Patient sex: F
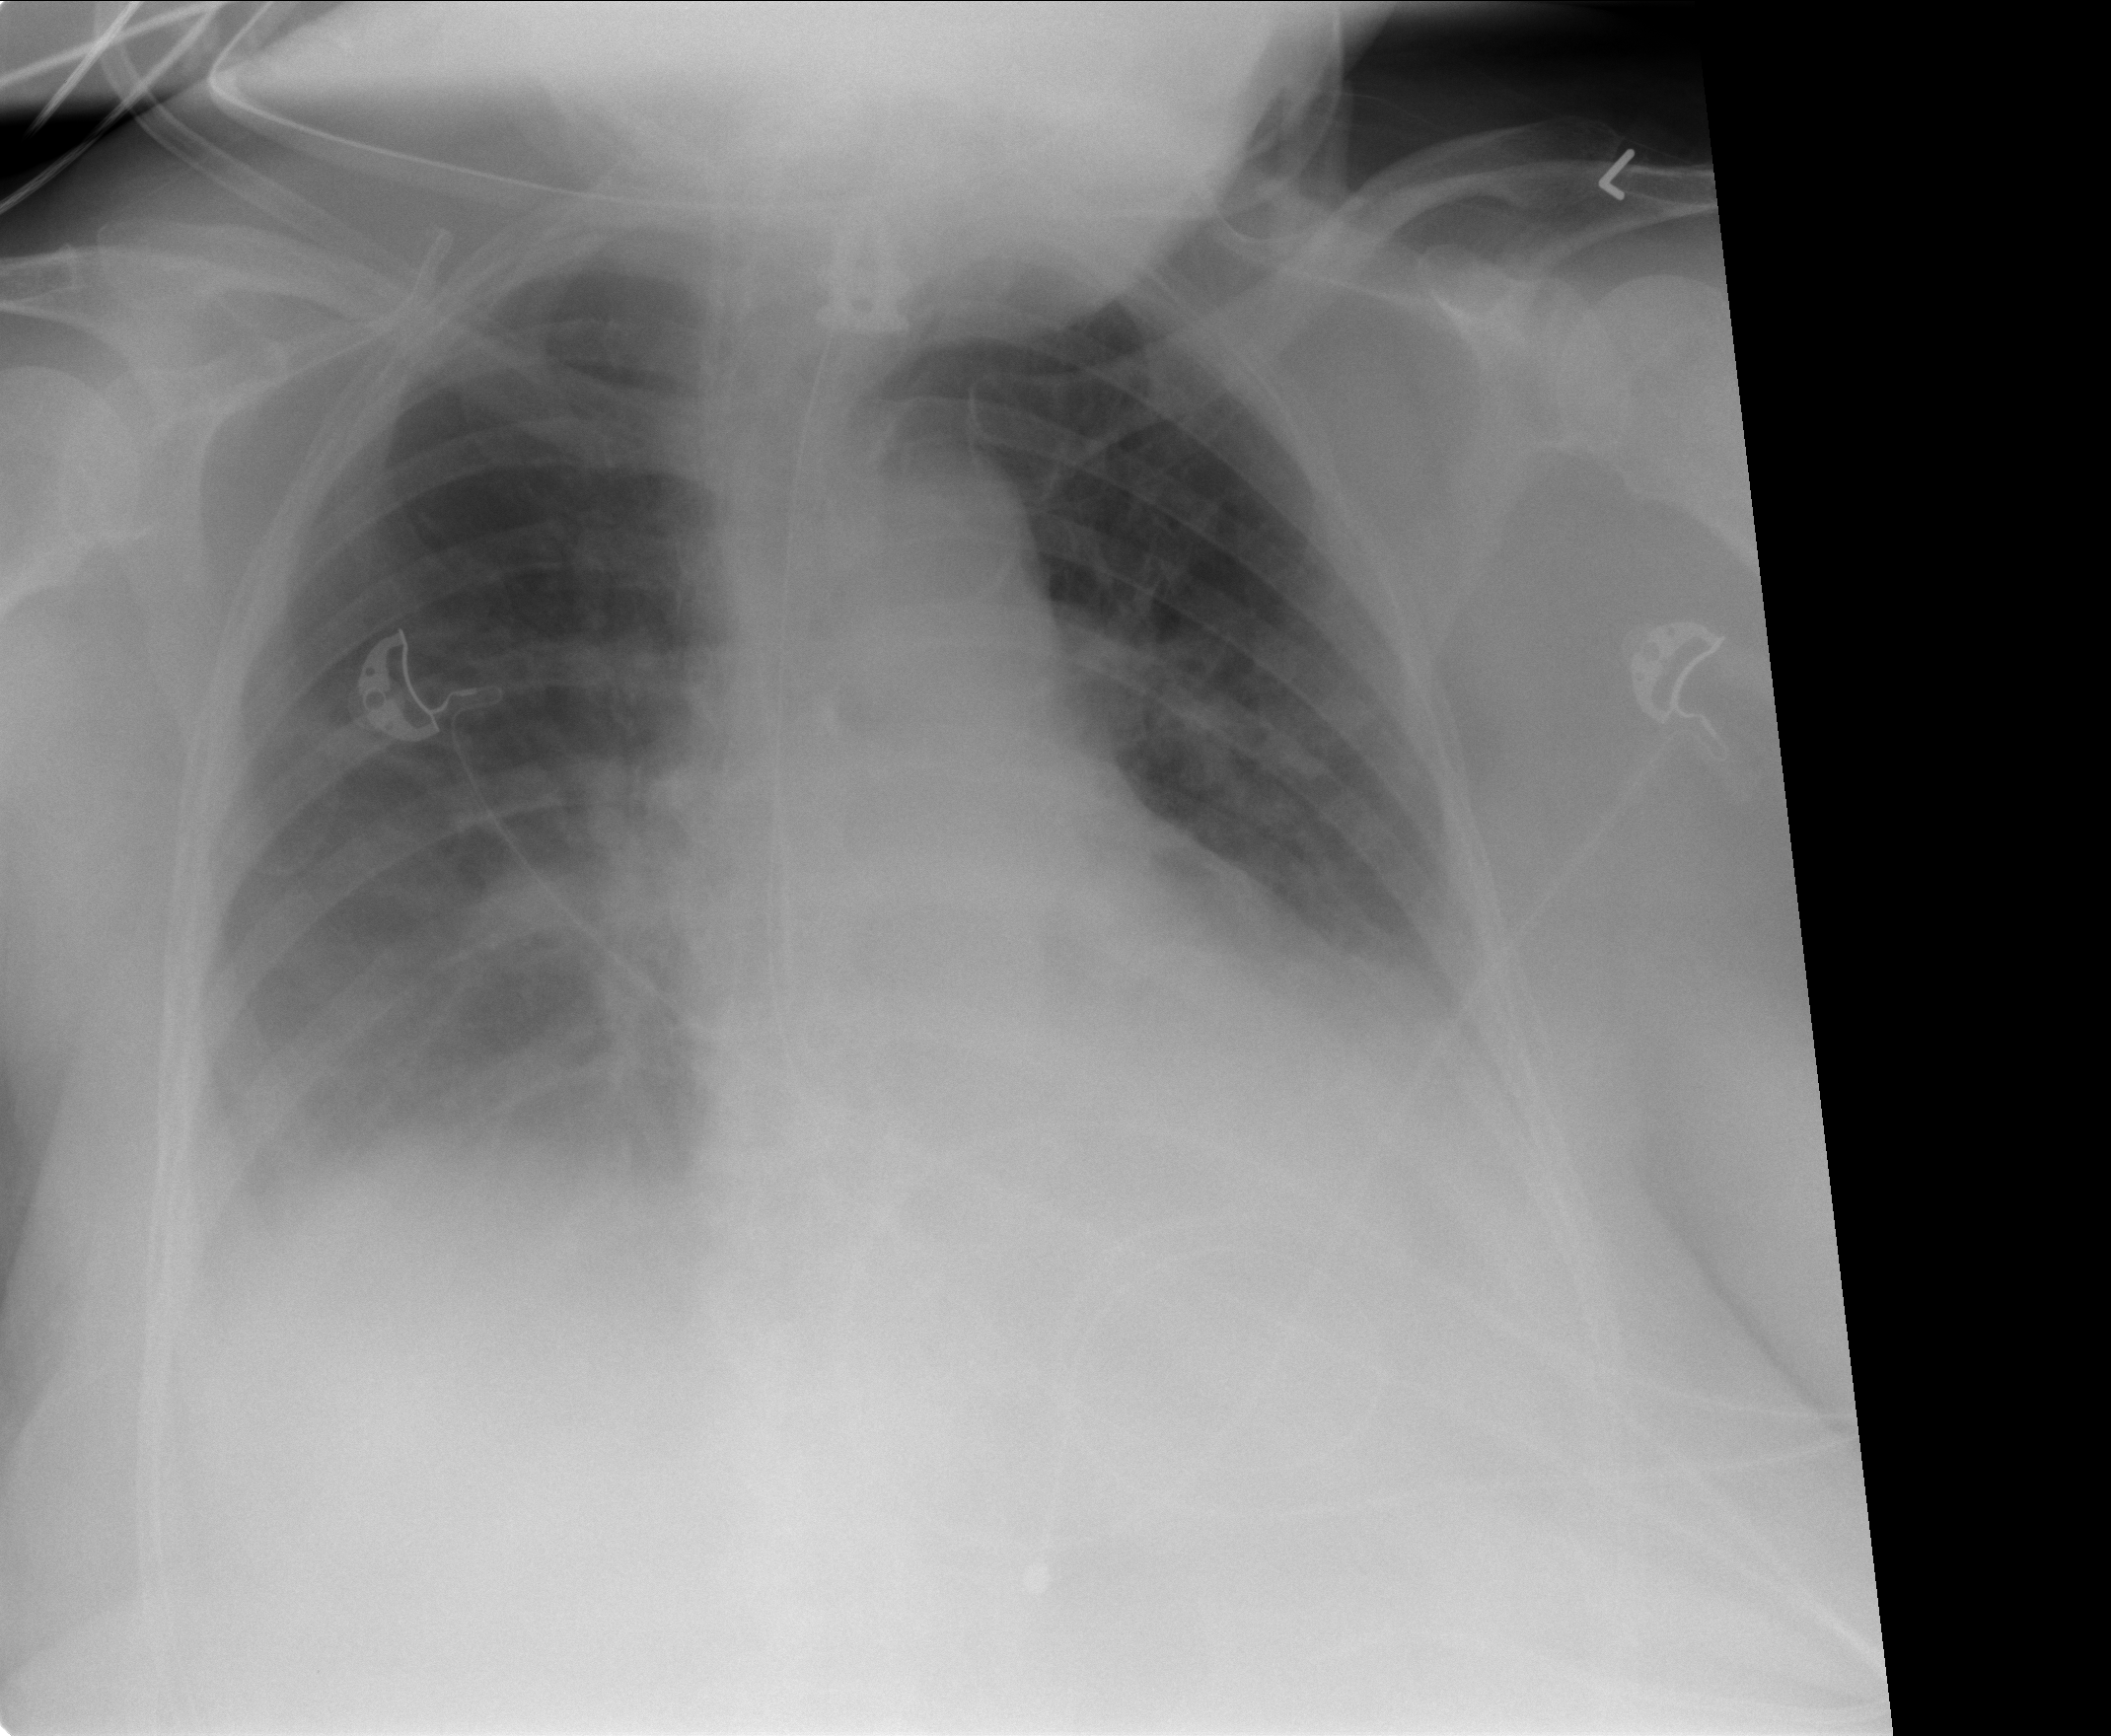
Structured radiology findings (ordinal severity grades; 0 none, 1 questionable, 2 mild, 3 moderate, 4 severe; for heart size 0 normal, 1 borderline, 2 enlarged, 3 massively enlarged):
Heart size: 2
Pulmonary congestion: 2
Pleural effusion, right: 3
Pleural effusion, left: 2
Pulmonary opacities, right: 0
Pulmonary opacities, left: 0
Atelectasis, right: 2
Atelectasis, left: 2